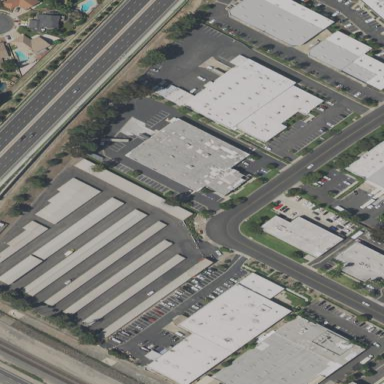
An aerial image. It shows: Commercial area used for self-storage purposes.